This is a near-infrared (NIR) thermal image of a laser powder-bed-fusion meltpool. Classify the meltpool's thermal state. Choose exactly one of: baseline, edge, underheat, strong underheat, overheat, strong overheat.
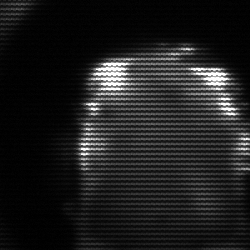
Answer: baseline